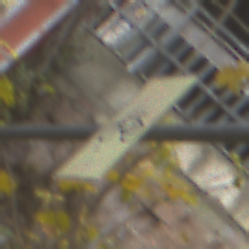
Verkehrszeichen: RadverkehrOhnePfeilsymbol
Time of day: MorningAfternoon
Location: Outdoor (Urban)
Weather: PartlyCloudy
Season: NotSpecified
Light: Natural